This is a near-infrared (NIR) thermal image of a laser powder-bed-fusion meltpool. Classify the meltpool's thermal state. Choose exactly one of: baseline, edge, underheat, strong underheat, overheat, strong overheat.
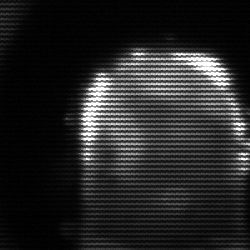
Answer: baseline